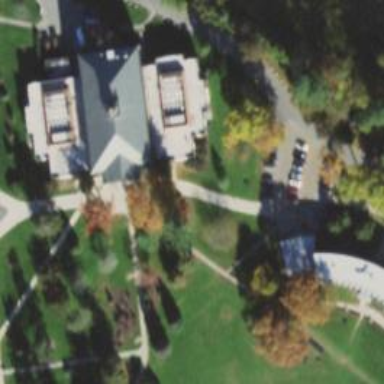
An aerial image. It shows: College building.